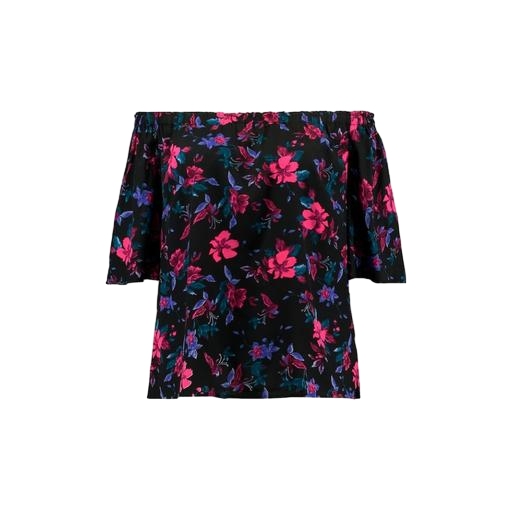
multicolor floral-print t-shirt only macy, black cold-shoulder floral-print top, black floral-print top, white background